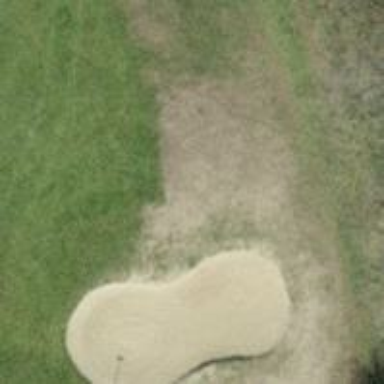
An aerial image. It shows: Bunker on golf course.